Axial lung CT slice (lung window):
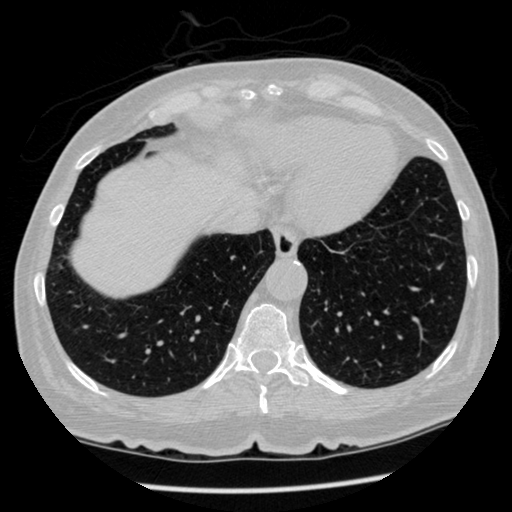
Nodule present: no